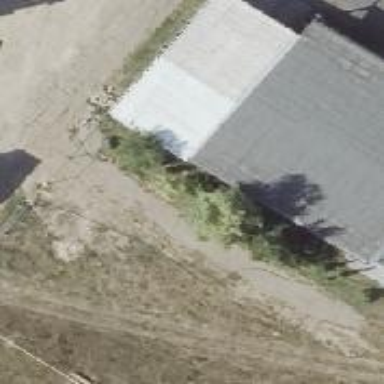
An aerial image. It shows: Shed building.